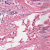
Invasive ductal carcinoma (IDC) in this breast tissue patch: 0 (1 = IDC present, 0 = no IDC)